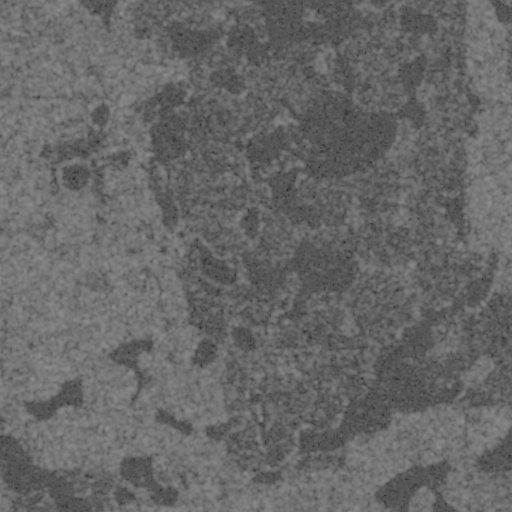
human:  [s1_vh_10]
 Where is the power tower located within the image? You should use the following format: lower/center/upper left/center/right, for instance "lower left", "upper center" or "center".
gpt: The power tower is located in the lower of the image.
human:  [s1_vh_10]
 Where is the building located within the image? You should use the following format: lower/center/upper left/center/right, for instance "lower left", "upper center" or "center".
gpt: The building is located in the upper left of the image.
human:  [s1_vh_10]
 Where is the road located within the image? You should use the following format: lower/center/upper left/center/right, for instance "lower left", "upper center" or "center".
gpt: There is no road in the image.

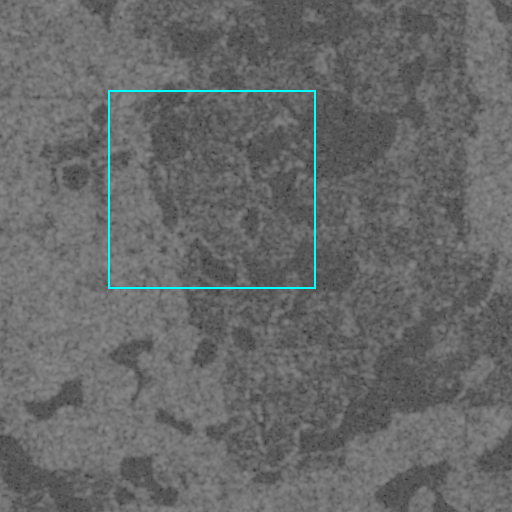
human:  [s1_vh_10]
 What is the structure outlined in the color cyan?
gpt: There is no cyan outline.
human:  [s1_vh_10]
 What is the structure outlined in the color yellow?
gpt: There is no structure outlined in yellow.